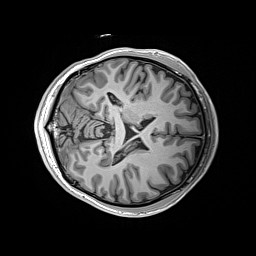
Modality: T1w
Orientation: axial
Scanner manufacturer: siemens
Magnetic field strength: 3 T
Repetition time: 2.2 s
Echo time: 0.00244 s